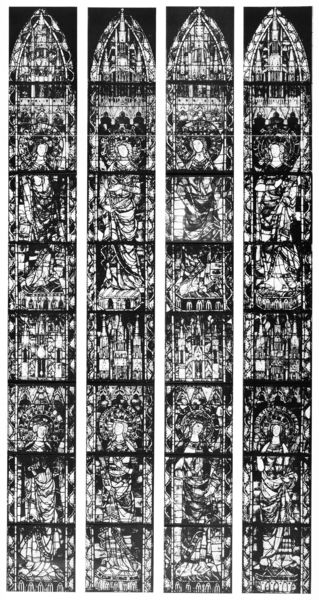
Titel: Heilige Jungfrauen (Glasfenster im Strassburger Münster, Hochschiff)
Institution: Straßburg, Münster, Hochschiff F.S X, I-8a/d.
Schlagwörter: dunkel, weiß, frauen, menschen, stadt, fenster, glas, grau, hell, schwarz, malerei, muster, ornament, bild, felder, kirche, innen, gotik, ornamente, foto, fotografie, dom, scheibe, schwarzweiss, mosaik, kunst, glasscheibe, kathedrale, heiligenschein, buntglas, glasmalerei, gotisch, spitzbogen, heilige, blei, kirchenfenster, köln, sadt, bleiverglasung, e, 4, #schwarz, schwarz weiss fenster bild kirche, mittellater, kirchenfester